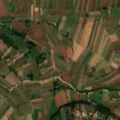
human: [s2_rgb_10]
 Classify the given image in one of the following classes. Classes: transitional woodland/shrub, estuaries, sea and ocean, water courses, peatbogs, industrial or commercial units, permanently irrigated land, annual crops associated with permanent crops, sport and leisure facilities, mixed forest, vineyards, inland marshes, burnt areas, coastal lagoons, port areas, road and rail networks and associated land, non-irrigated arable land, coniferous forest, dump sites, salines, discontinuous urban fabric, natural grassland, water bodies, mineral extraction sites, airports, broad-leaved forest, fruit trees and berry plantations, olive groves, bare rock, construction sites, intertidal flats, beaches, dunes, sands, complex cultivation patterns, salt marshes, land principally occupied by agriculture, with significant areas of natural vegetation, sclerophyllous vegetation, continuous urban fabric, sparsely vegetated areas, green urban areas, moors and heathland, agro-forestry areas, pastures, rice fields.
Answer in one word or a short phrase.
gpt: discontinuous urban fabric, non-irrigated arable land, complex cultivation patterns, land principally occupied by agriculture, with significant areas of natural vegetation